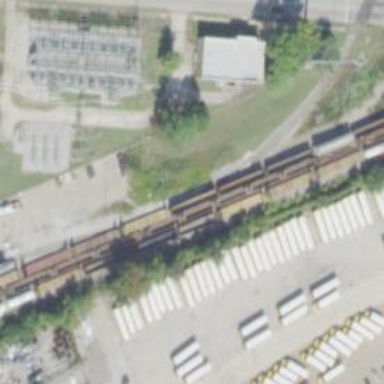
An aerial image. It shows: Railway yard used for manifest and maintenance purposes.